Field crop: tomato
Growth stage: 1
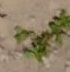
Species: portulaca